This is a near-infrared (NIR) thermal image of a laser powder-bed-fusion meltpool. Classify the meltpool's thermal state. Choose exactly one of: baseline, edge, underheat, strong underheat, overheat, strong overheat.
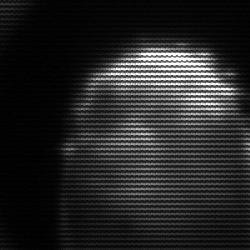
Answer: edge